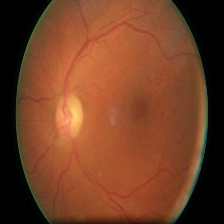
Diabetic retinopathy grade: Moderate